Field crop: maize
Growth stage: 2
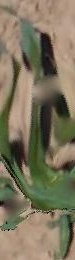
Species: maize